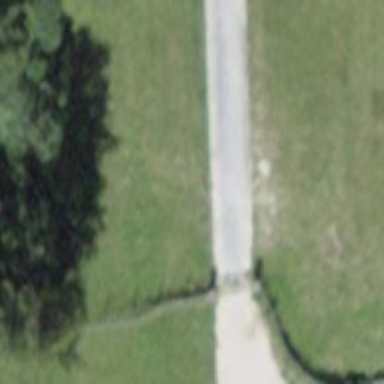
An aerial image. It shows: Gate.